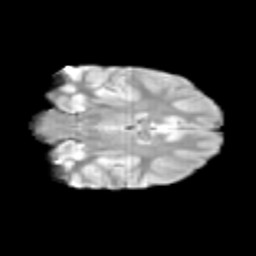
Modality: T2w
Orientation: coronal
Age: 10
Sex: male
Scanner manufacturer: siemens
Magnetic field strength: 3 T
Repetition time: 3.8 s
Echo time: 0.07 s